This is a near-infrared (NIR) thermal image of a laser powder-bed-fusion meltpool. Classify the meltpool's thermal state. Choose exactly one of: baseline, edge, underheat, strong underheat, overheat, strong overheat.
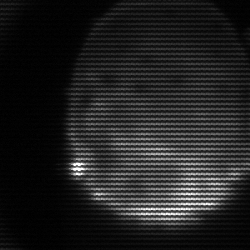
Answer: edge